Milling tool wear sample.
Tool blade image: 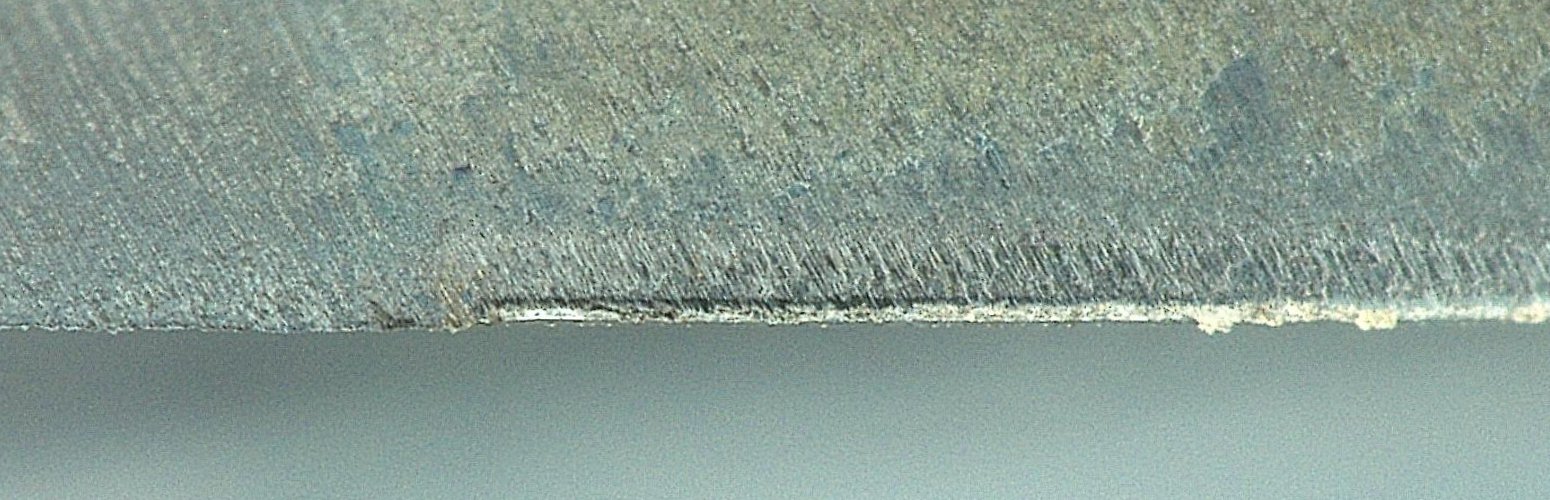
Chip image: 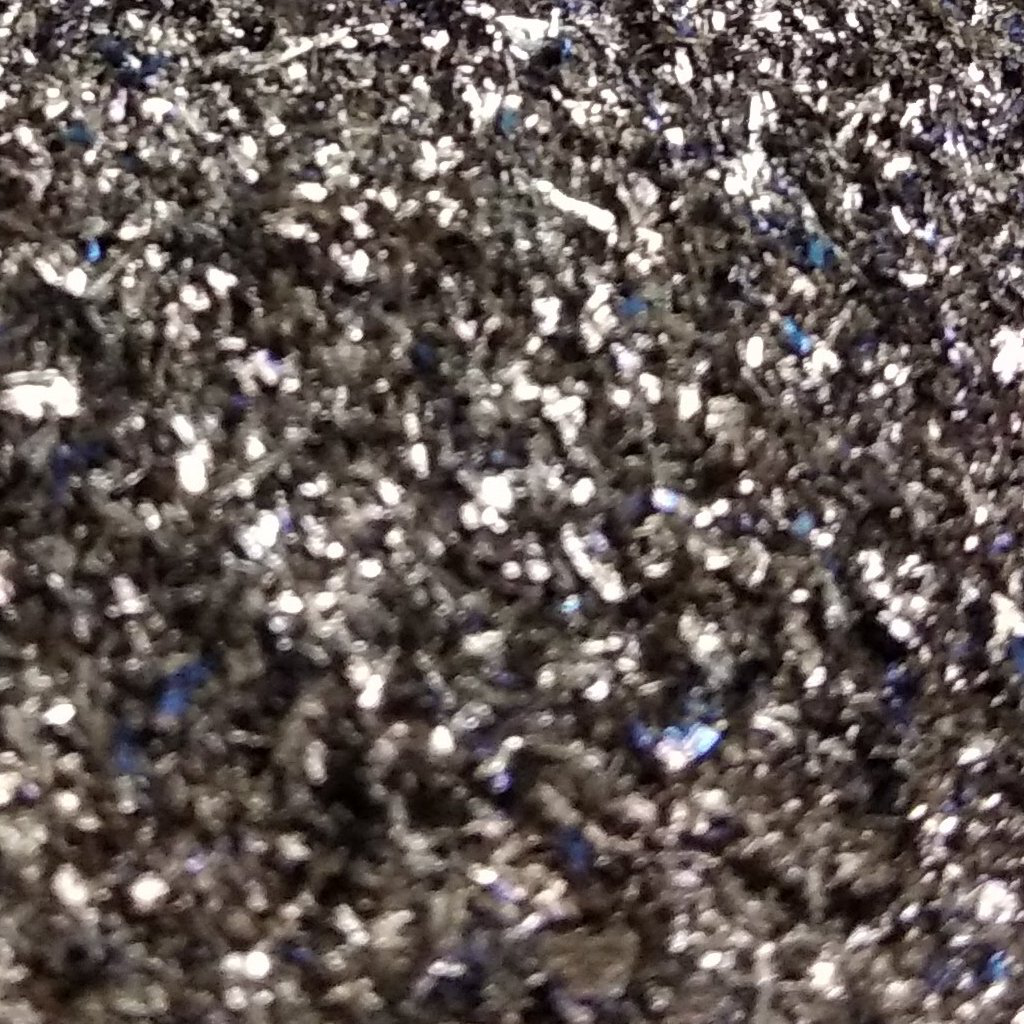
Workpiece image: 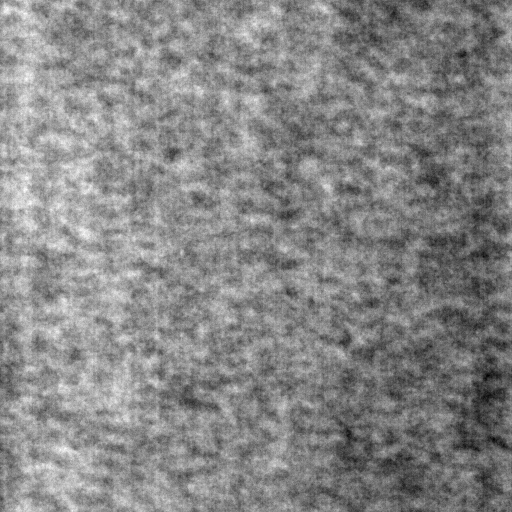
Tool wear state: used
Gaps: 15.34
Flank wear: 76.9
Overhang: 9.83
Force-signal Mel-spectrograms (X, Y, Z axes): 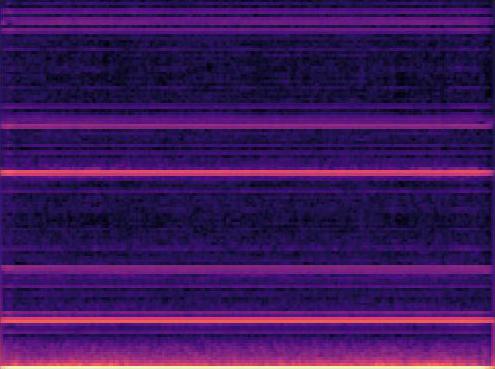 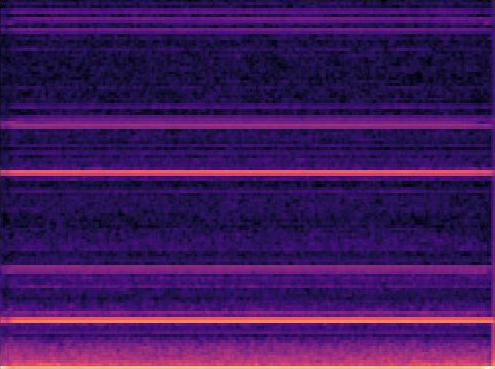 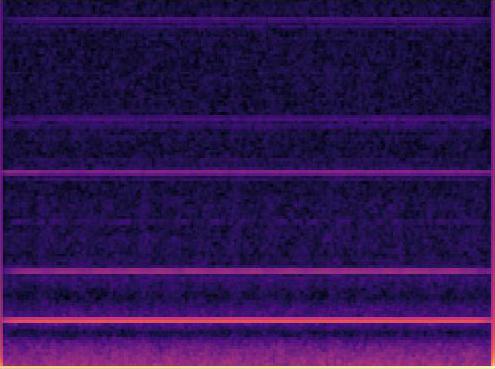
Force-signal scalograms (X, Y, Z axes): 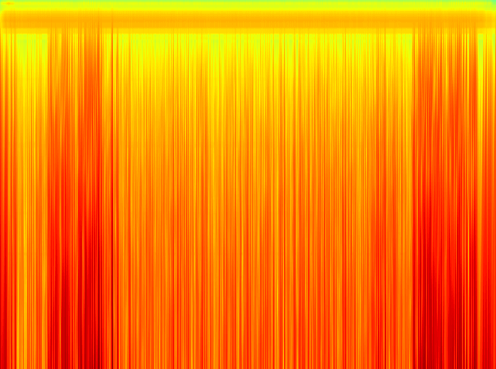 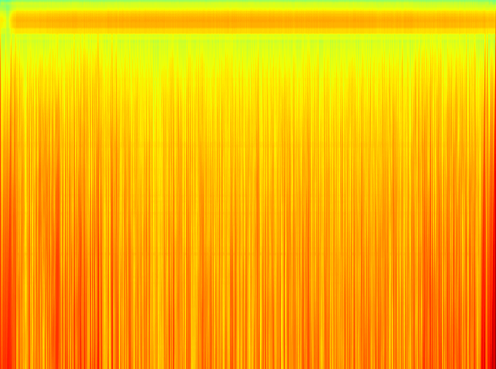 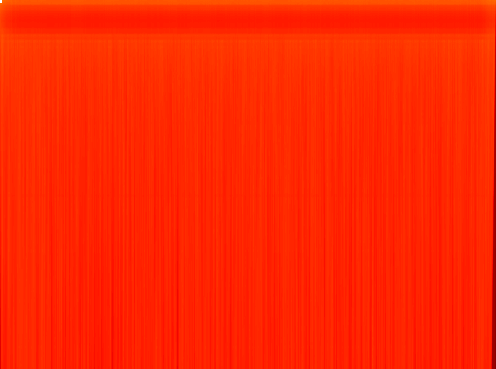
Force phase: steady_state_stabilization_wear